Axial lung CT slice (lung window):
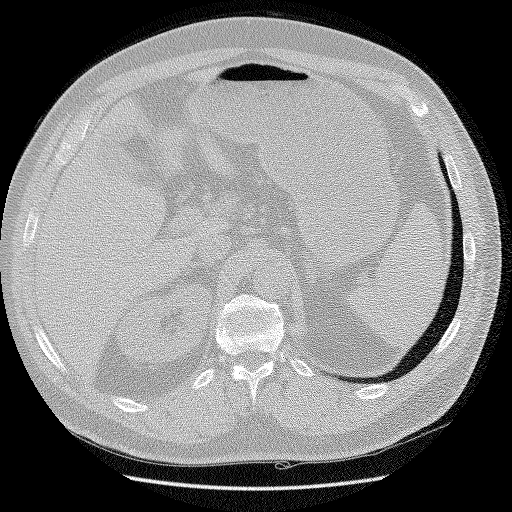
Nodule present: no